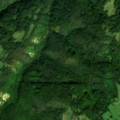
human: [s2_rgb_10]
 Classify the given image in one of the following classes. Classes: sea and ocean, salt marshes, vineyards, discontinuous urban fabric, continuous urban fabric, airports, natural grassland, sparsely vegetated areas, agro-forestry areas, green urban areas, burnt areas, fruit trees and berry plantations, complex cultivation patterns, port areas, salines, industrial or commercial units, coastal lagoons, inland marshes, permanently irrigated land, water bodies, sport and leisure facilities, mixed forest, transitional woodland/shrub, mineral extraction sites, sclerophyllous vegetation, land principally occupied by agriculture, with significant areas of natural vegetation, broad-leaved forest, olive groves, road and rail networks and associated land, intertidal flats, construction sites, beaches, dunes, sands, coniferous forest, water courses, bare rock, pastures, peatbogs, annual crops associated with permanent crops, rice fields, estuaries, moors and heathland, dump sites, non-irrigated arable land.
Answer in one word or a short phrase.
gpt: land principally occupied by agriculture, with significant areas of natural vegetation, broad-leaved forest